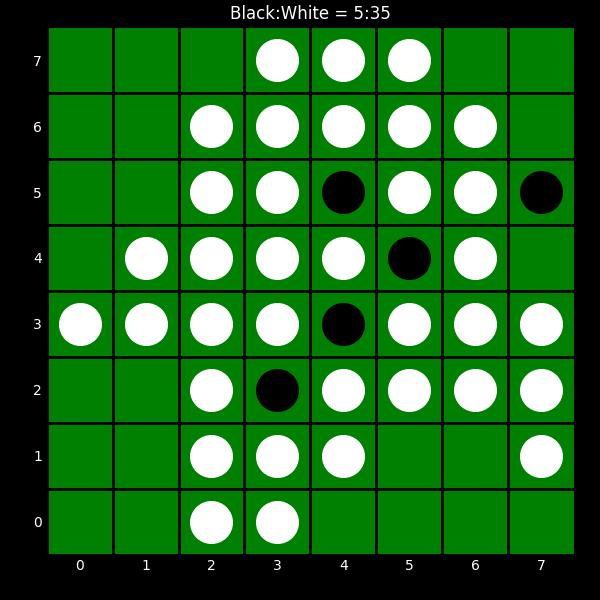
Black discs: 5
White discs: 35